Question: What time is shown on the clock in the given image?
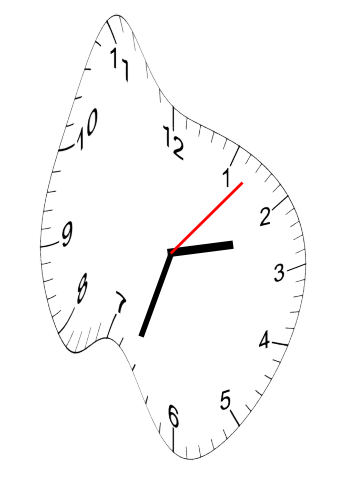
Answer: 02:33:07